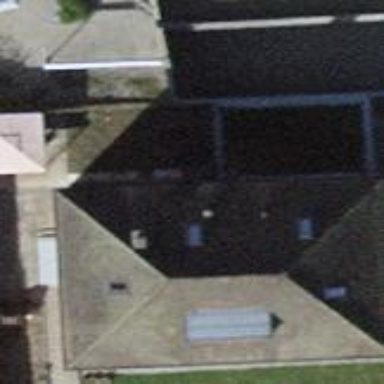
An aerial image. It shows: Detached building with hipped roof.